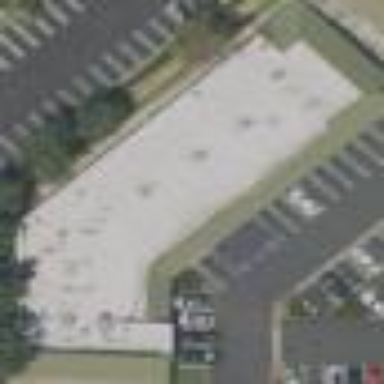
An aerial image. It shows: Commercial building.